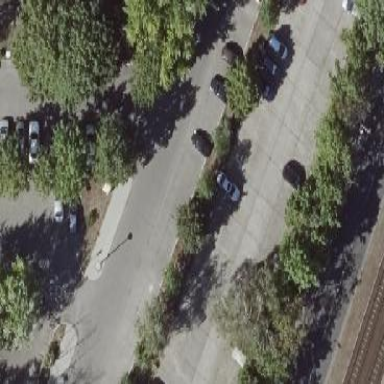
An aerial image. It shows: Asphalt street-side parking area.